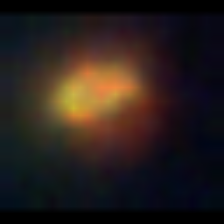
Taxon: NanoPlankton
Group: Other